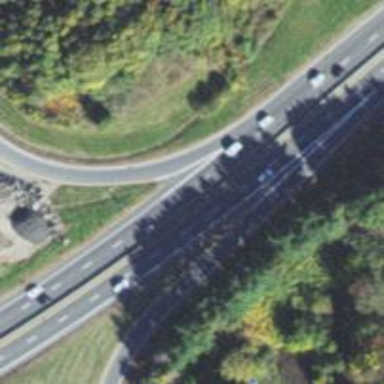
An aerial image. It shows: Asphalt motorway.